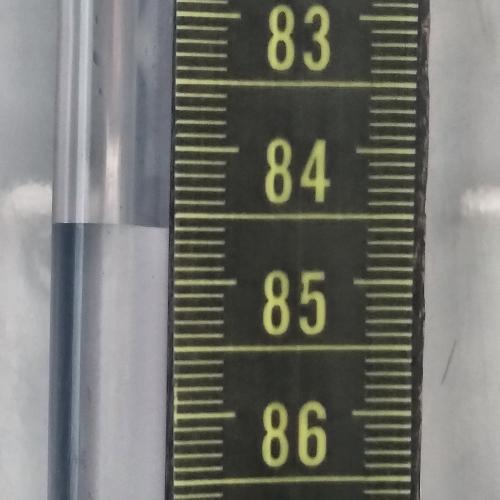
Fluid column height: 84.6 cm